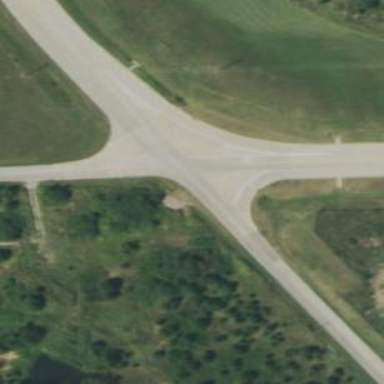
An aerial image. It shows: Secondary link road.